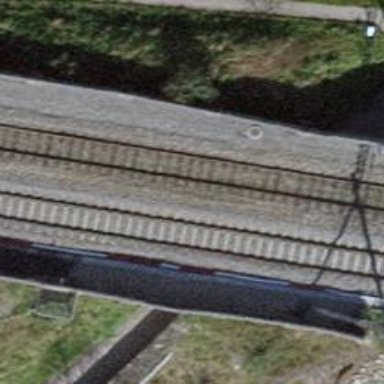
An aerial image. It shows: Single railway track with electrification through contact line.